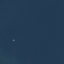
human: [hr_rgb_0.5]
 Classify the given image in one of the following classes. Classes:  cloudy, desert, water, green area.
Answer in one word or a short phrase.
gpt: water